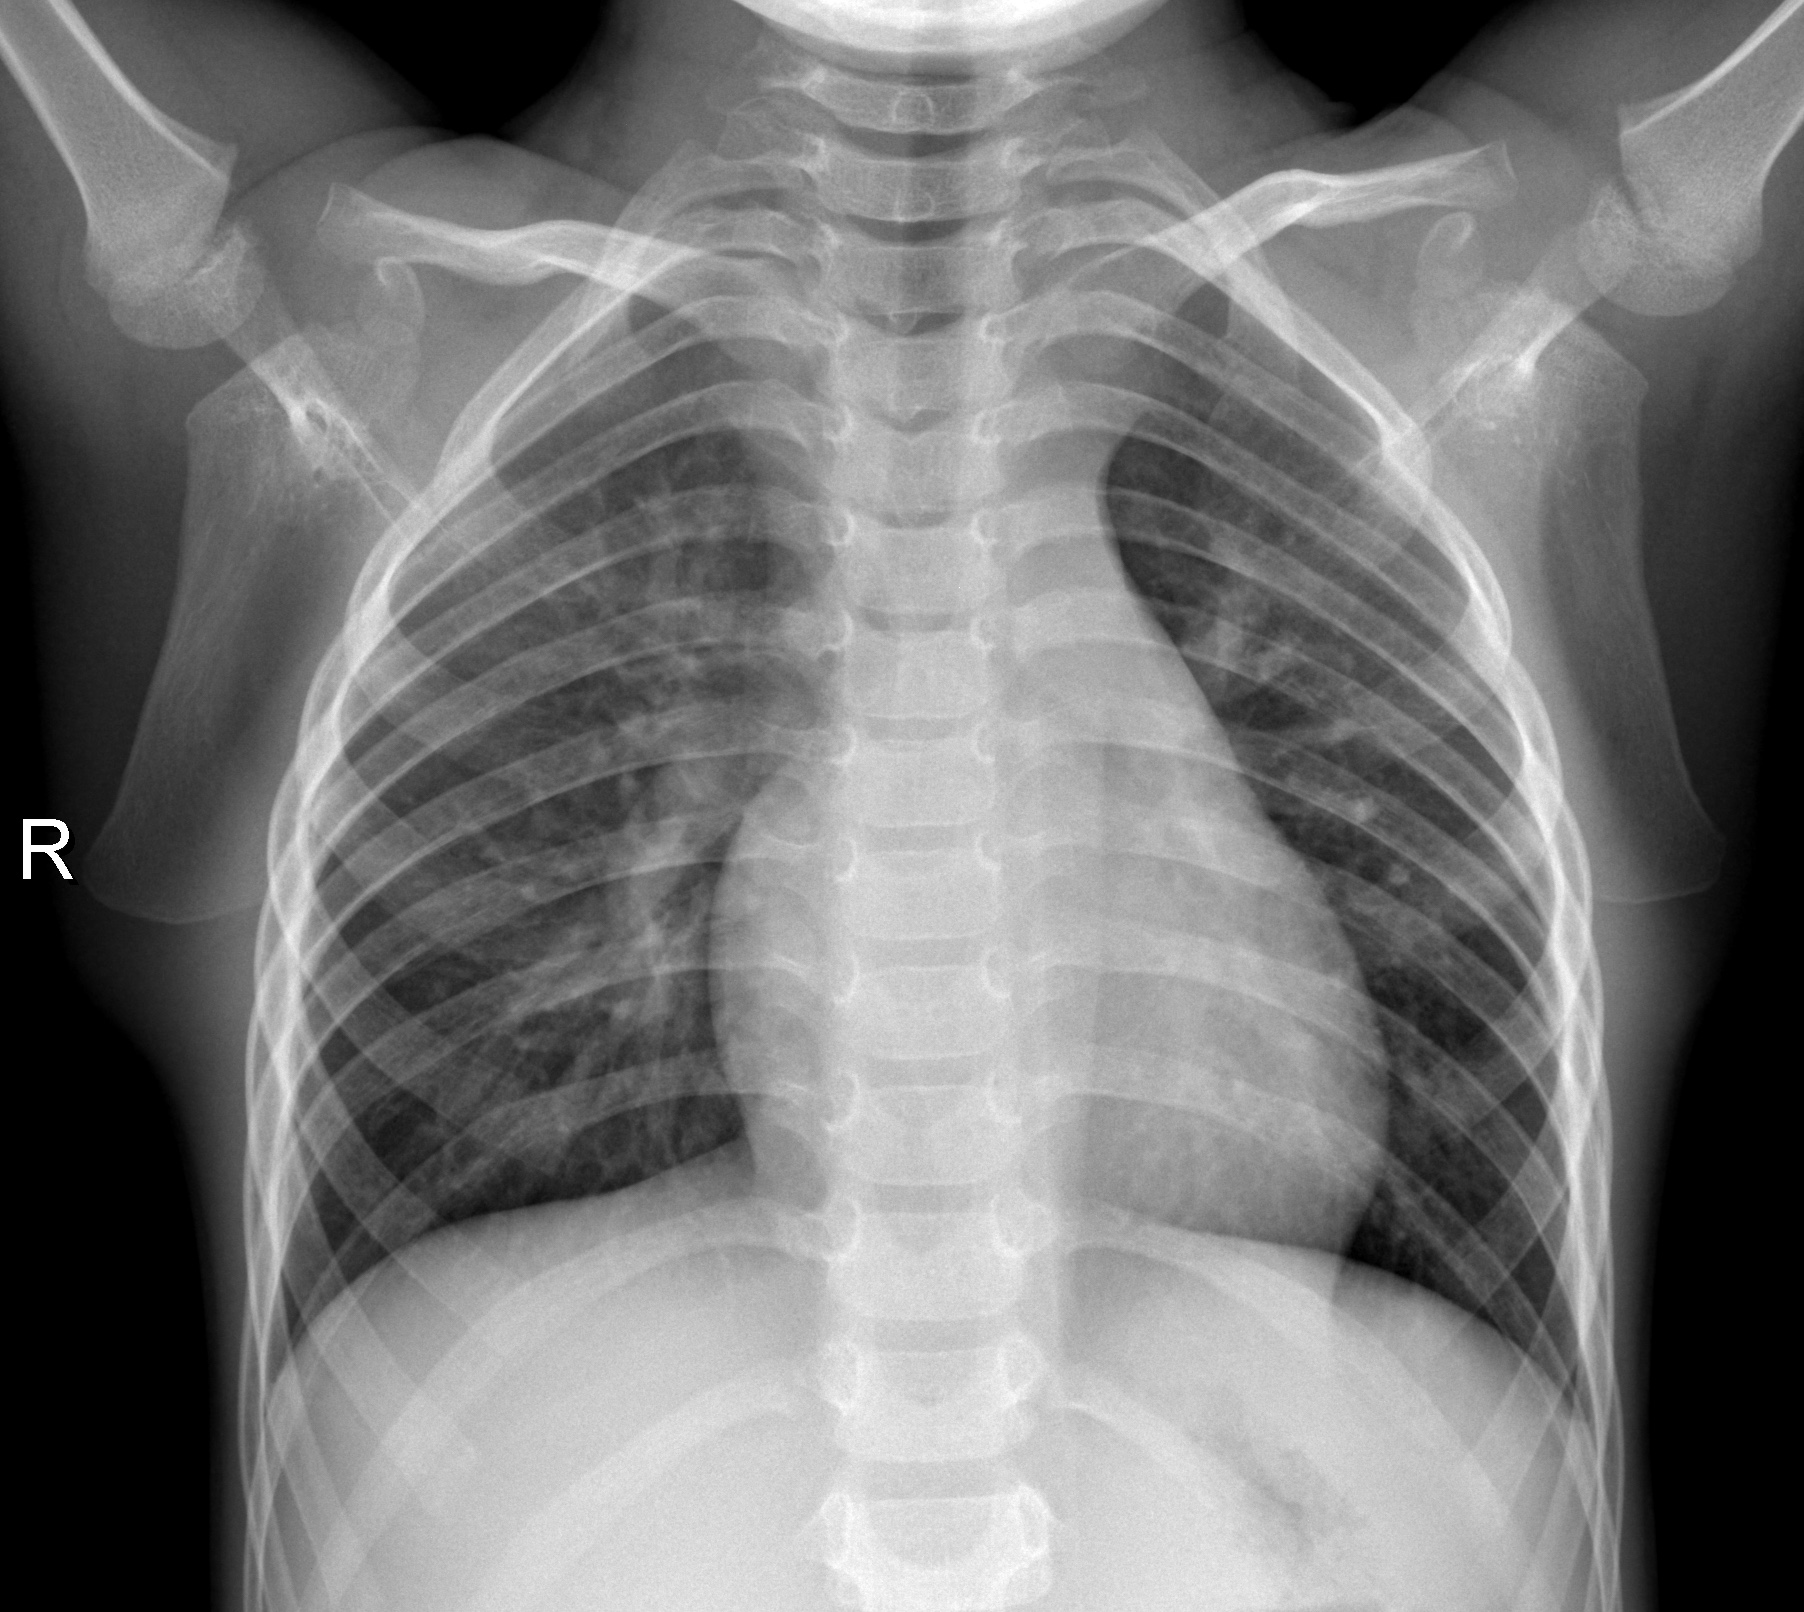
Diagnosis: NORMAL